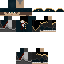
A female skeleton skin with dark skin, wearing brown helmet dressed in a black robe top and brown pants, featuring a closed mouth.